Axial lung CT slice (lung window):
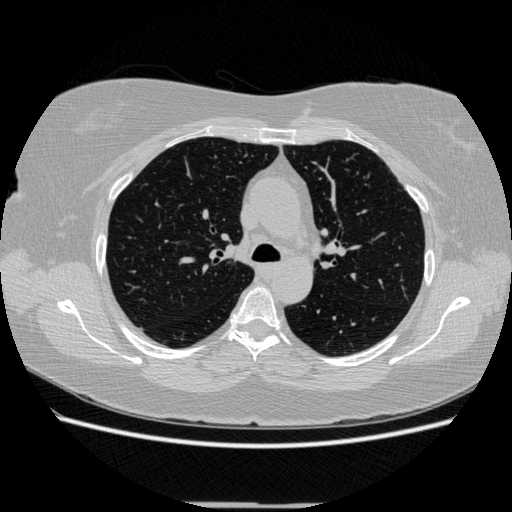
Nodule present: no